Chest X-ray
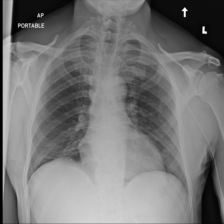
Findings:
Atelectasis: negative
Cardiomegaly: negative
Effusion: negative
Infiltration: negative
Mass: negative
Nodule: negative
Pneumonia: negative
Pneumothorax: negative
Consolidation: negative
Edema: negative
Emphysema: negative
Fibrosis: negative
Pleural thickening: negative
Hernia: negative